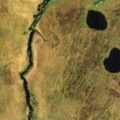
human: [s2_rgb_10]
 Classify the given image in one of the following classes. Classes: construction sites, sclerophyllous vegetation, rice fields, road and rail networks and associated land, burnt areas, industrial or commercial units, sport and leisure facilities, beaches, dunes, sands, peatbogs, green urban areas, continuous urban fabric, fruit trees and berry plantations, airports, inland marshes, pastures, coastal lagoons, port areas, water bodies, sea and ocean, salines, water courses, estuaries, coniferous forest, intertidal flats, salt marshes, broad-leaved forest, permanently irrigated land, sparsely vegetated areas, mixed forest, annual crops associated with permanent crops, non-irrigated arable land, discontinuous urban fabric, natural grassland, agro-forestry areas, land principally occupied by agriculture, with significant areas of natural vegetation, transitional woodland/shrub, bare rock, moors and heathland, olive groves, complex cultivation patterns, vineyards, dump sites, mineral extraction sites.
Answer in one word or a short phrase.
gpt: peatbogs